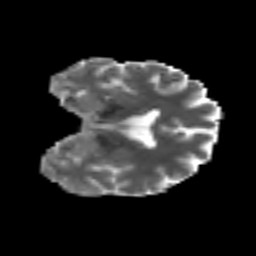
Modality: MD
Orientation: coronal
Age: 40
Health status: ill
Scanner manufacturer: philips
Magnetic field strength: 3 T
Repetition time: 9 s
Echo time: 0.127 s